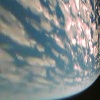
Label: cloud